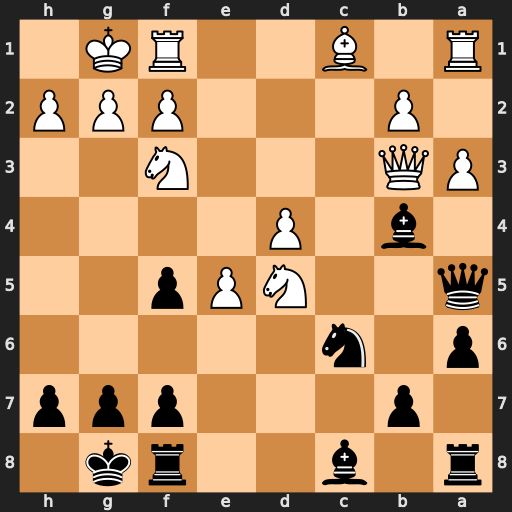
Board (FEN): r1b2rk1/1p3ppp/p1n5/q2NPp2/1b1P4/PQ3N2/1P3PPP/R1B2RK1
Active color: b
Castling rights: -
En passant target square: -
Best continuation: Be6 Nf6+ gxf6